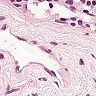
Metastatic tissue present: no